Aerial crown-view tile of a tropical tree (Barro Colorado Island, Panama), acquired 20241216:
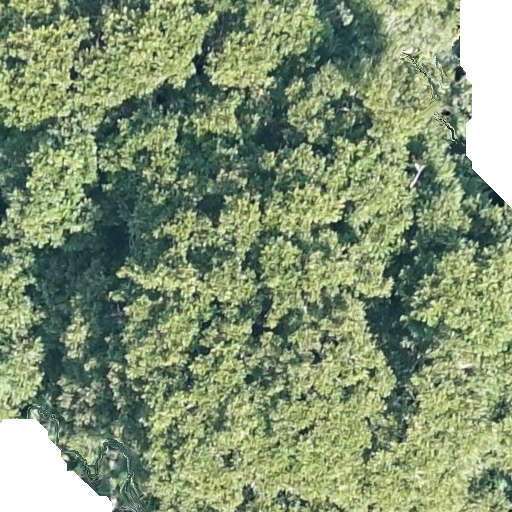
Species: Dipteryx oleifera
GBIF accepted scientific name: Dipteryx oleifera
Crown area: 594.109 m²